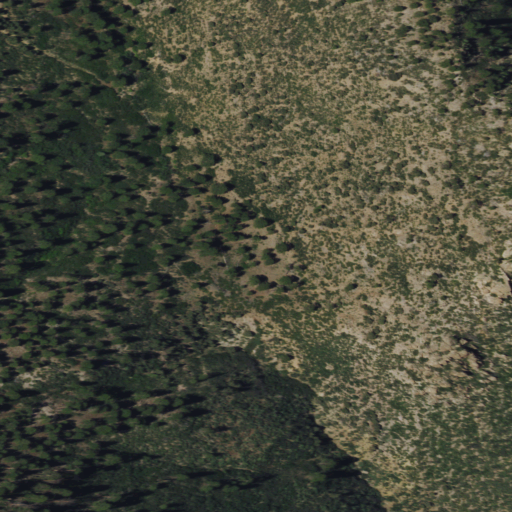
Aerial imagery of gap in Nevada named Jacks Pass containing evergreen forest, shrub, deciduous forest, and grassland